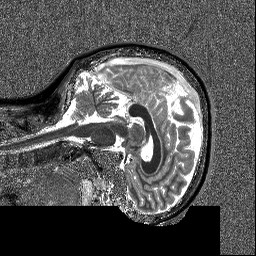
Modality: T1map
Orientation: sagittal
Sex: female